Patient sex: M
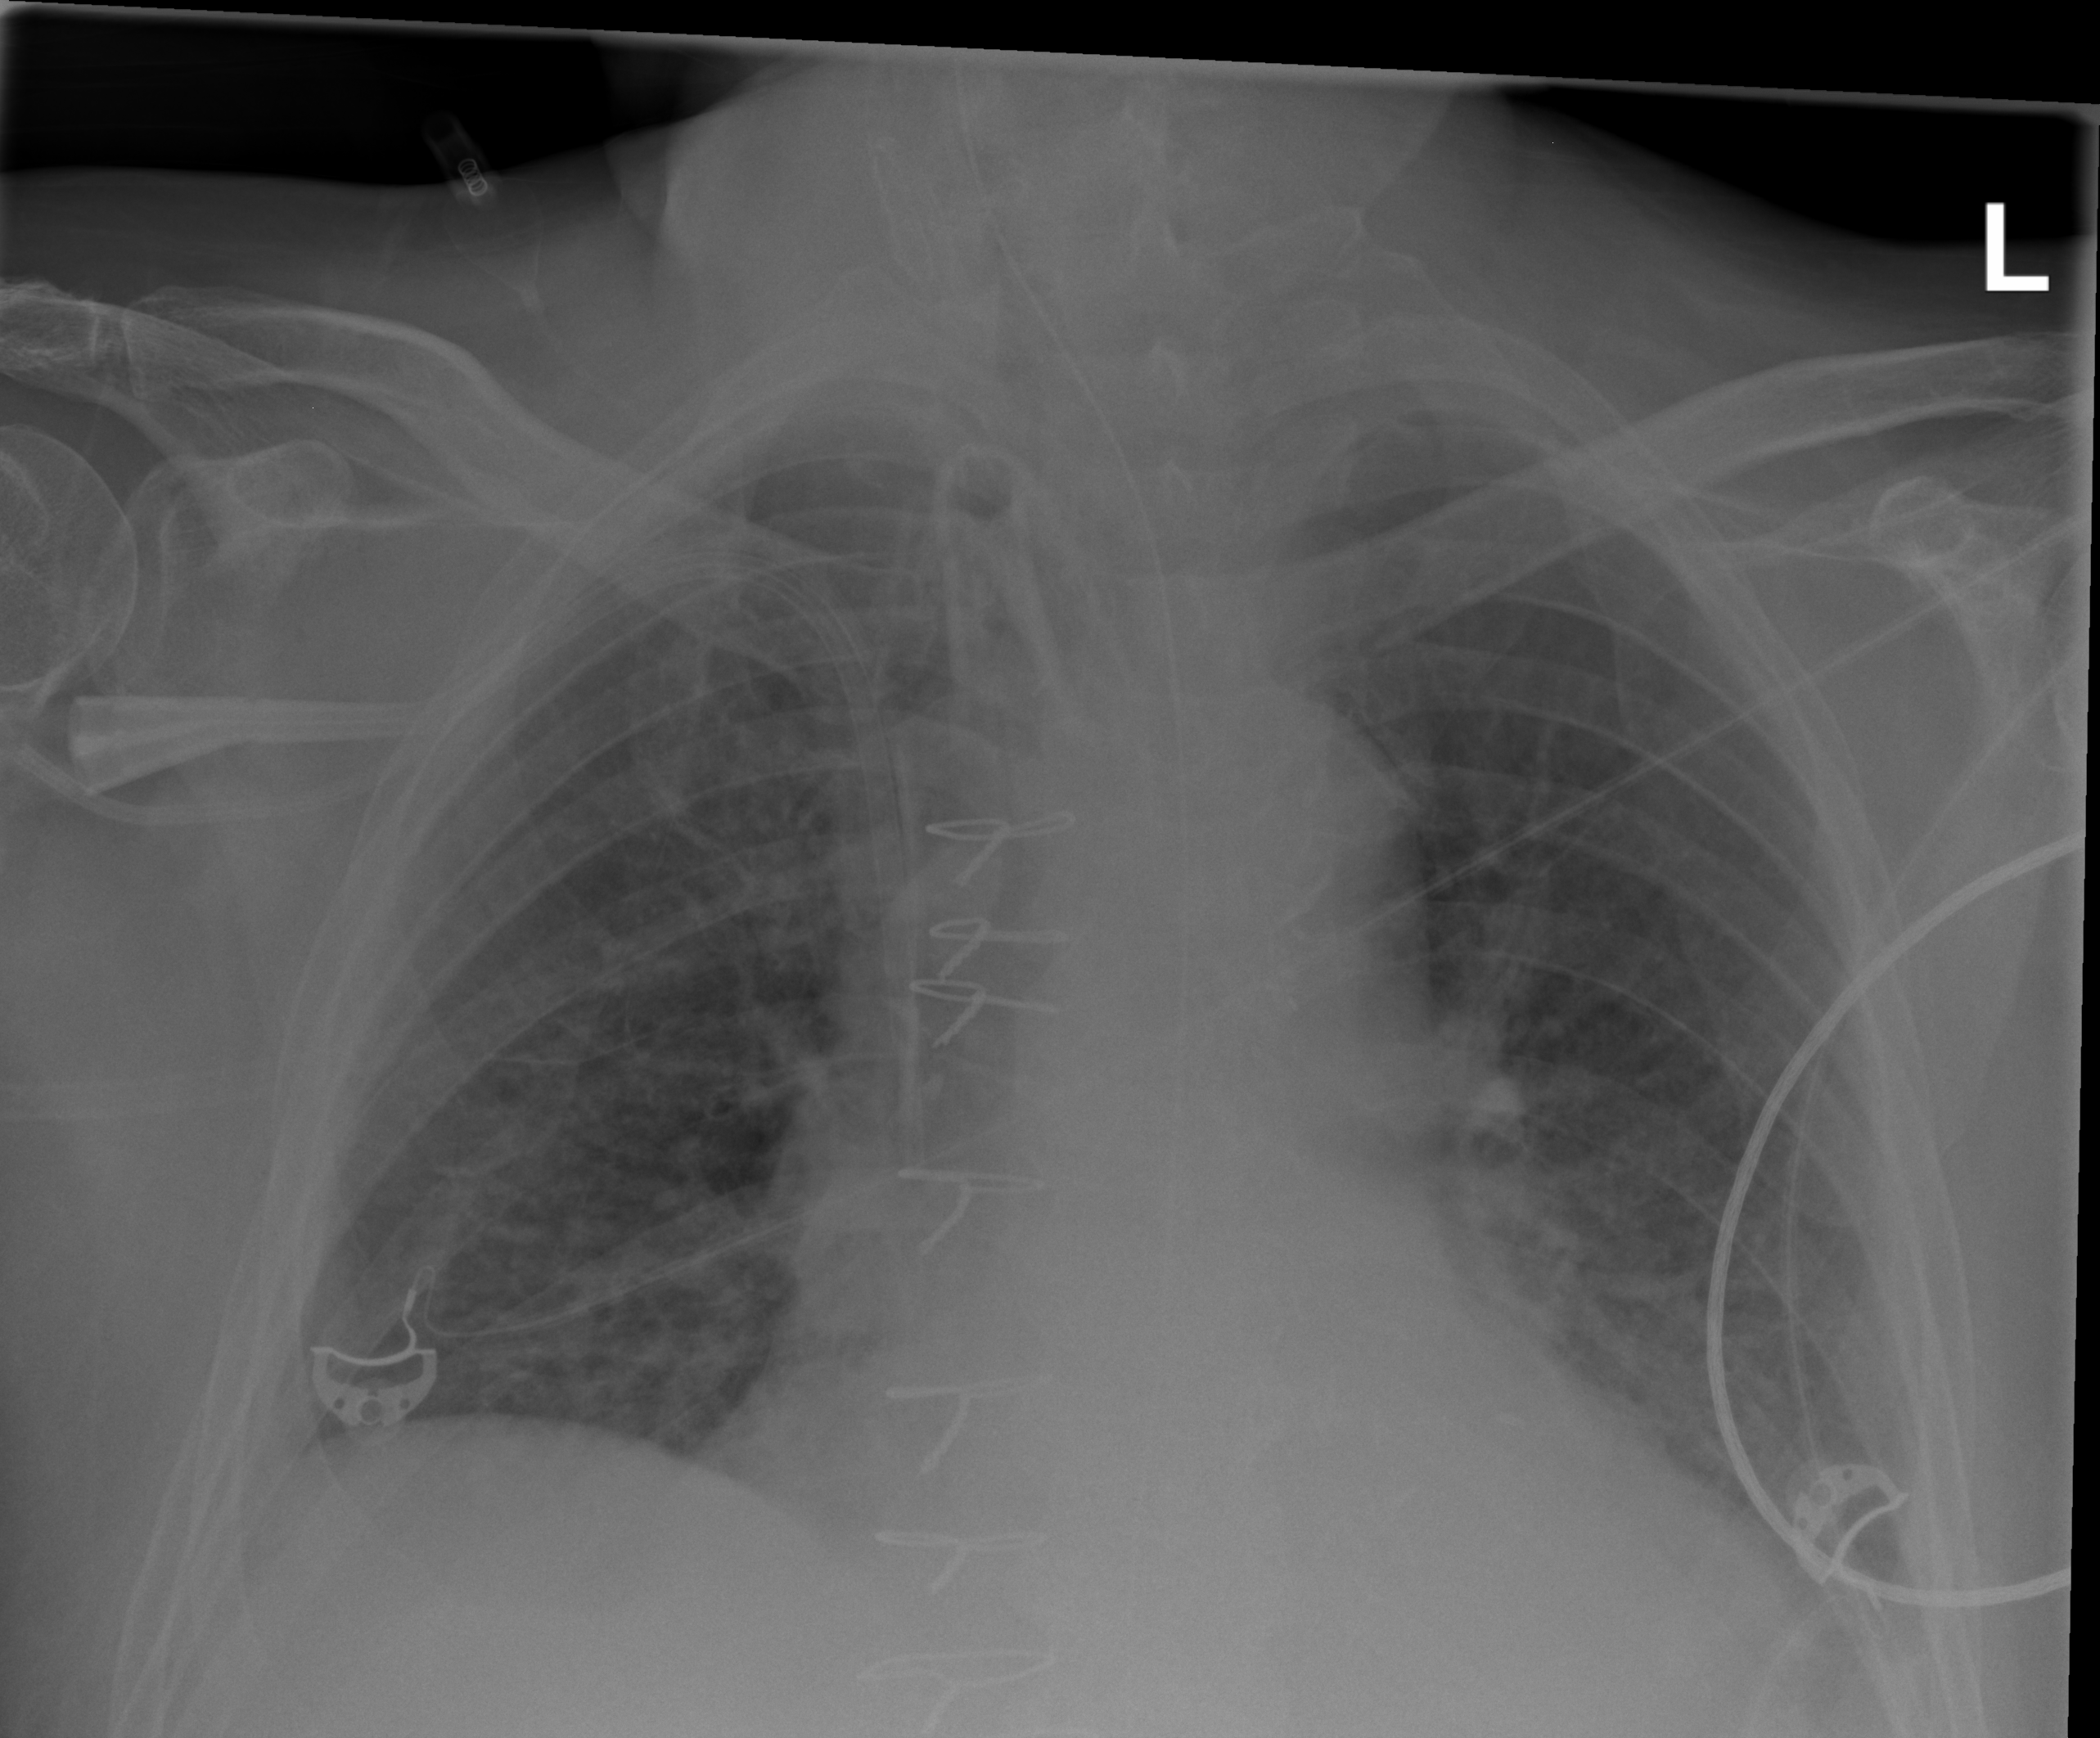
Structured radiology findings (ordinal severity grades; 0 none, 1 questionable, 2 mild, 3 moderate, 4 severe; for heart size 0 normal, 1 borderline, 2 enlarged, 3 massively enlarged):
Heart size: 2
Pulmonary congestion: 0
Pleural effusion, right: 0
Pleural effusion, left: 2
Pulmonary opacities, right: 2
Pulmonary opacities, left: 2
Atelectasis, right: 0
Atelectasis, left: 2